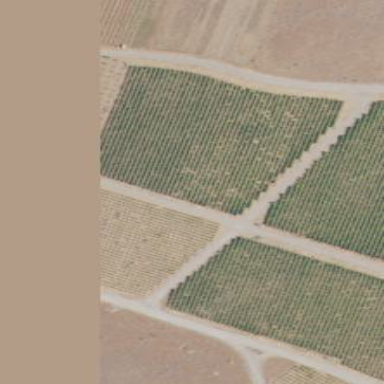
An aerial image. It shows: Vineyard growing grapes.